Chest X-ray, PA view. Patient: 44 years old, sex F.
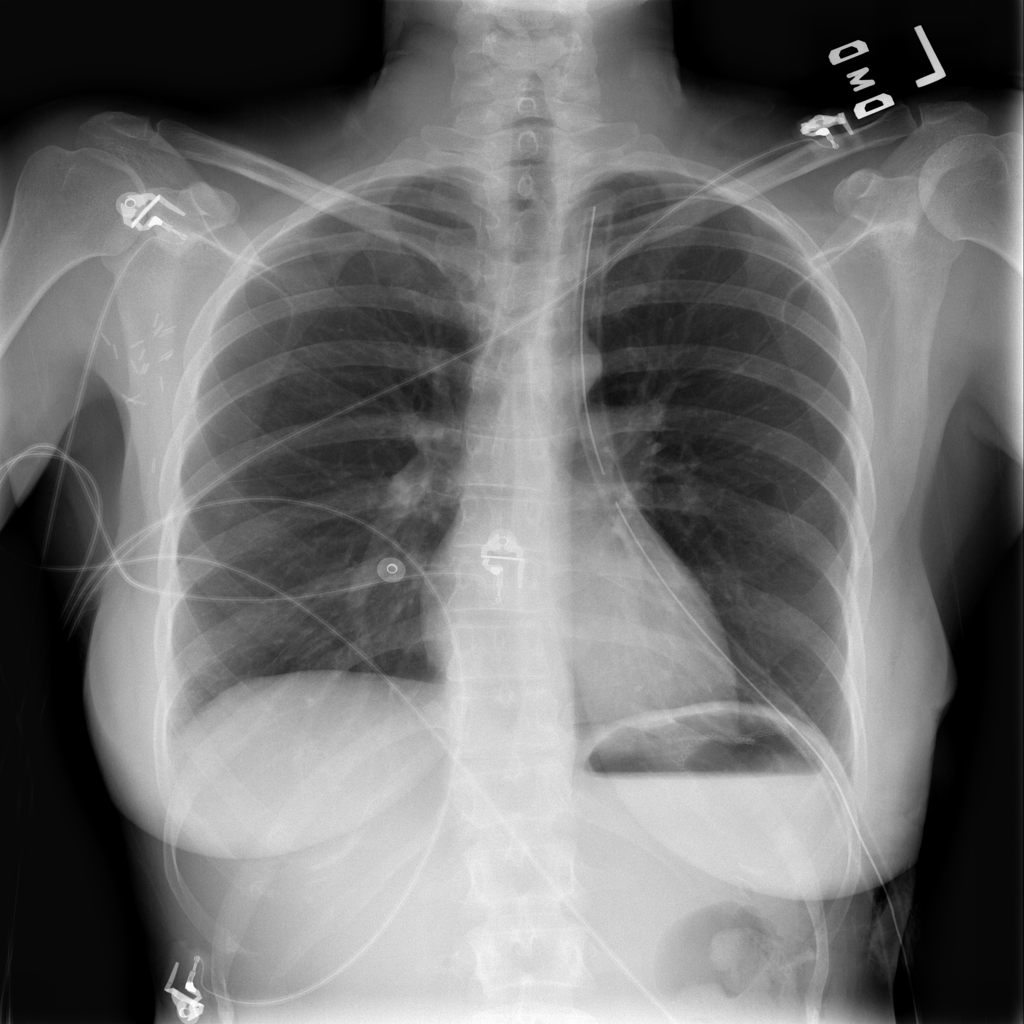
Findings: No Finding